Question: I'm working with a 'pandas.groupby' object to which I have applied a function as such:
'''
x = data.groupby(['congruent', 'contrast']).apply(lambda s: s.mean())[['cresp1', 'cresp2']]
'''
Output of 'print x':
'''
cresp1 cresp2
congruent contrast
False 1.0 0.423077 0.442308
2.0 0.537037 0.481481
2.5 0.576923 0.634615
3.0 0.568182 0.500000
3.5 0.675000 0.750000
4.0 0.687500 0.604167
5.0 0.687500 0.875000
10.0 0.869565 0.913043
True 1.0 0.568182 0.386364
2.0 0.547619 0.500000
2.5 0.522727 0.477273
3.0 0.557692 0.634615
3.5 0.571429 0.928571
4.0 0.770833 0.937500
5.0 0.791667 0.937500
10.0 0.820000 0.920000
'''
I would like to plot these data into two distinct subplots, one for all values where 'congruent == False' and the other for all values where 'congruent == True'.
I tried doing 'x.plot(subplots=True)', but this creates a subplot for each (i.e. 'cresp1' vs 'cresp2'), which is what I want:

How can I do what I'm trying to do?
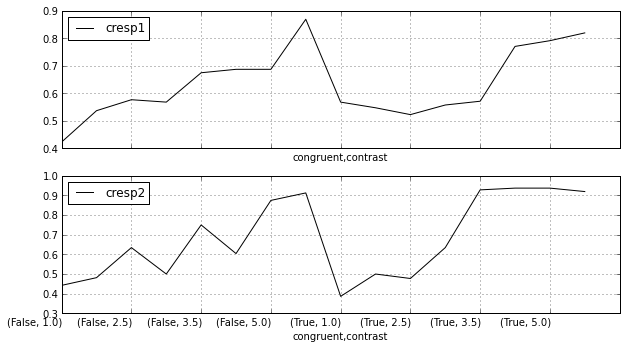
Answer: You can draw it yourself:
'''
import pylab as pl
import io
import pandas as pd
txt = """congruent contrast cresp1 cresp2
False 1.0 0.423077 0.442308
2.0 0.537037 0.481481
2.5 0.576923 0.634615
3.0 0.568182 0.500000
3.5 0.675000 0.750000
4.0 0.687500 0.604167
5.0 0.687500 0.875000
10.0 0.869565 0.913043
True 1.0 0.568182 0.386364
2.0 0.547619 0.500000
2.5 0.522727 0.477273
3.0 0.557692 0.634615
3.5 0.571429 0.928571
4.0 0.770833 0.937500
5.0 0.791667 0.937500
10.0 0.820000 0.920000"""
df = pd.read_csv(io.BytesIO(txt), delim_whitespace=True).ffill()
df = df.set_index(["congruent","contrast"])
levels = df.index.levels[0]
fig, axes = pl.subplots(len(levels))
for level, ax in zip(levels, axes):
df.loc[level].plot(ax=ax, title=str(level))
'''
output: